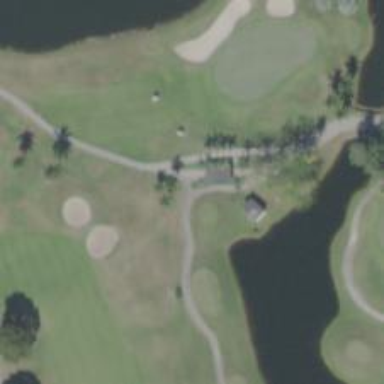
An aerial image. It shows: Path designated for golf carts.